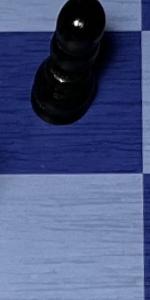
Label: Empty